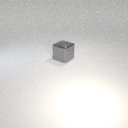
large gray metal cube